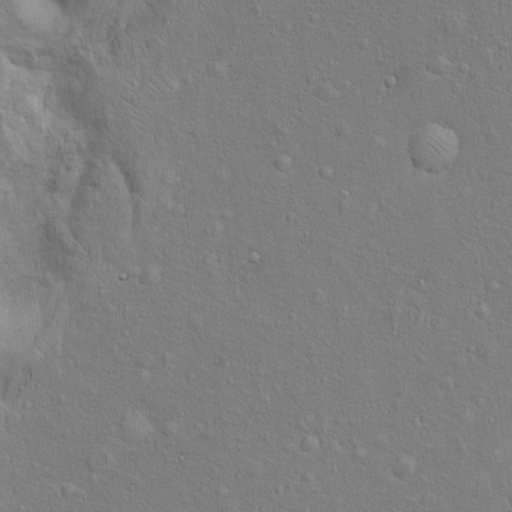
Classes present: Background, Cone